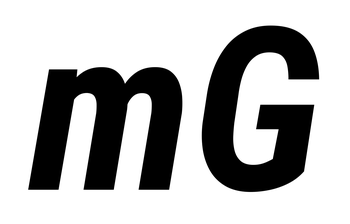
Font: Roboto-Italic_Condensed_Bold_Italic